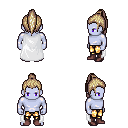
a pixel art fantasy rpg character, male body template, dark elf, purple skin, white cape, gold greaves, white blonde long topknot hairstyle, maroon shoes, four views (front, back, left, right), 2x2 character sprite sheet, small pixel art, hard edges, no anti-aliasing